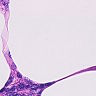
Metastatic tissue present: no